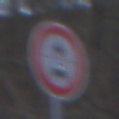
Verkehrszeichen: VerbotKraftfahrzeuge
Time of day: MorningAfternoon
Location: Outdoor (Nature)
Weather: Overcast
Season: Winter
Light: Natural